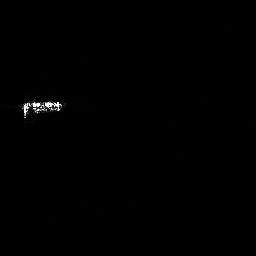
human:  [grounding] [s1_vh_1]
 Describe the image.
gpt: In the satellite image, there is  <ref>1 medium ship </ref> <box>[[6, 37, 23, 46, 0]]</box> located at left.